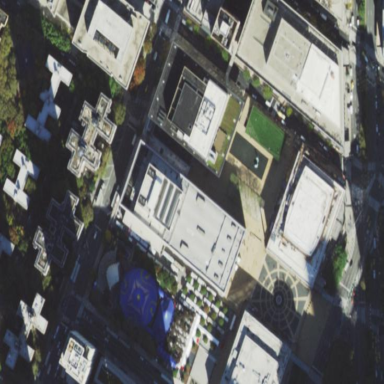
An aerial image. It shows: White civic building with flat roof. It is opera house.